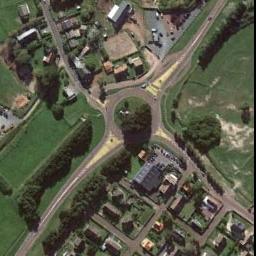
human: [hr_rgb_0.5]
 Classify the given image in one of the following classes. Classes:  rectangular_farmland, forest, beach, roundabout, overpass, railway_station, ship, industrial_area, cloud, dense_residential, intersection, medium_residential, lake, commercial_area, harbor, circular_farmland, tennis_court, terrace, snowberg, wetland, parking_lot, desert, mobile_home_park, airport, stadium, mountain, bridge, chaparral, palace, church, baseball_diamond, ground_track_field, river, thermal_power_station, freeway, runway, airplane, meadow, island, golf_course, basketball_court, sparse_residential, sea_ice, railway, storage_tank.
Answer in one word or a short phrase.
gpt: roundabout